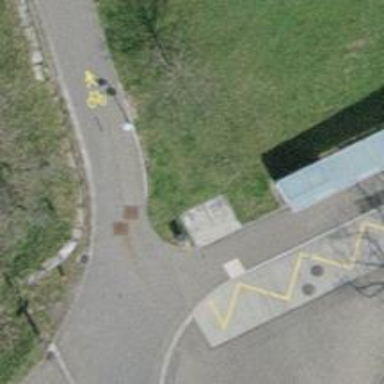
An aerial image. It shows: Bicycle parking area with stands.